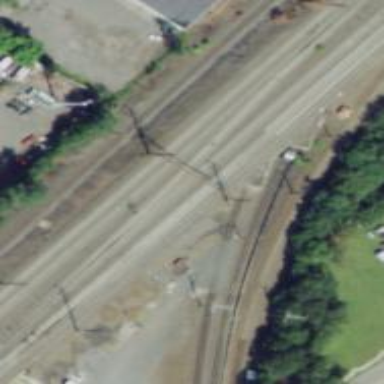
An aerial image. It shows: Railway junction.